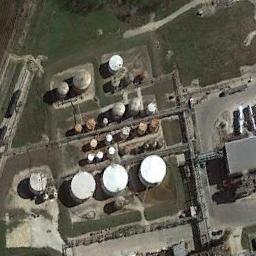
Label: storage_tank